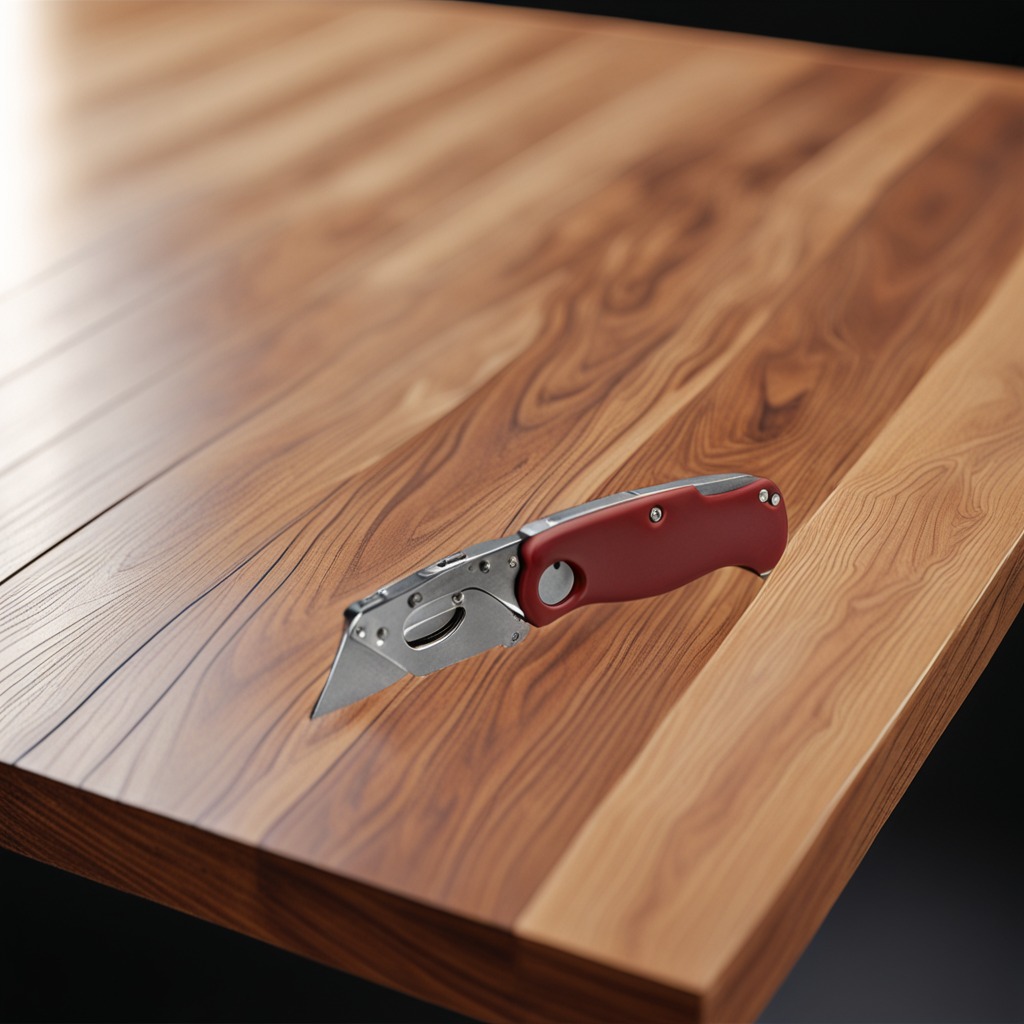
A utility knife is lying on the wooden table in a carpentry studio.